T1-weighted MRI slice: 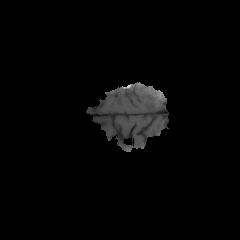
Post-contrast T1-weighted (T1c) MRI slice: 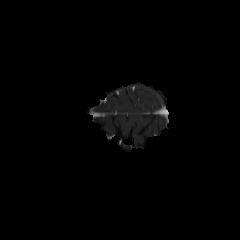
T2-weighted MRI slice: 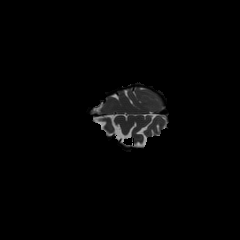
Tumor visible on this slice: no